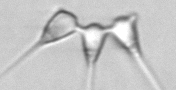
Label: Asterionellopsis_glacialis